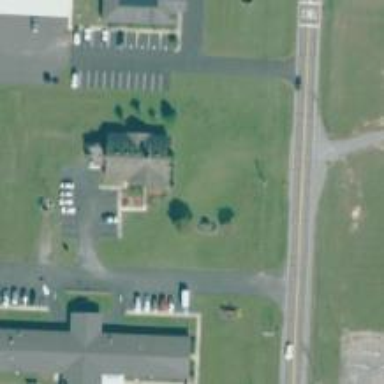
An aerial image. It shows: Veterinary facility.